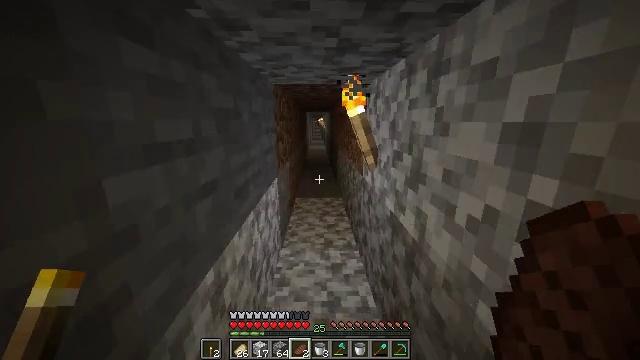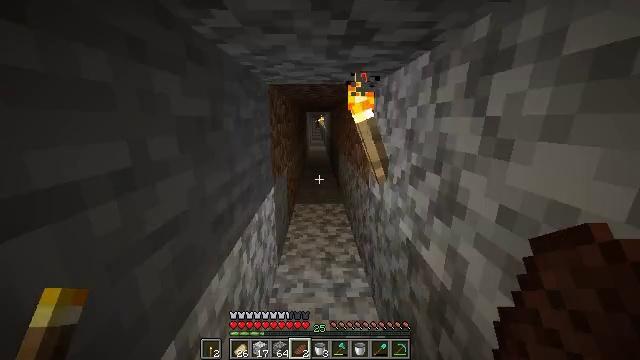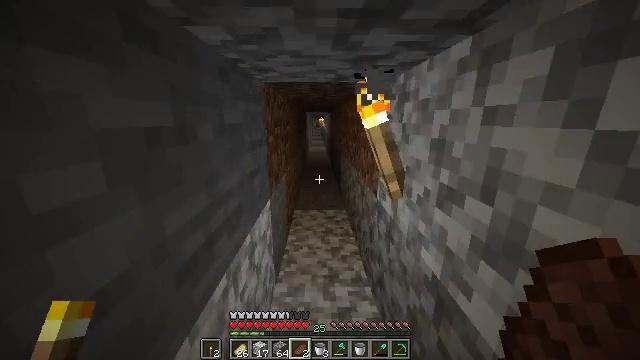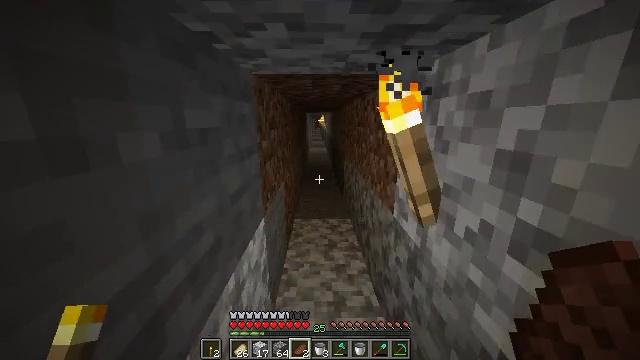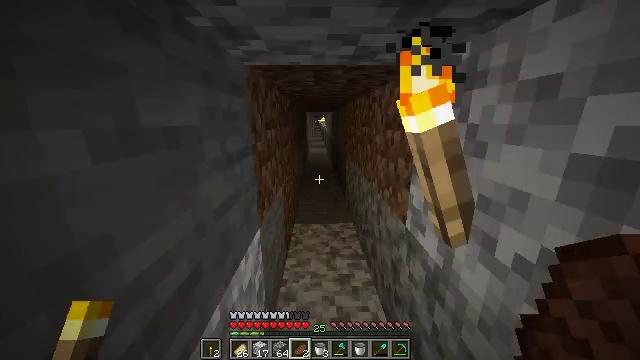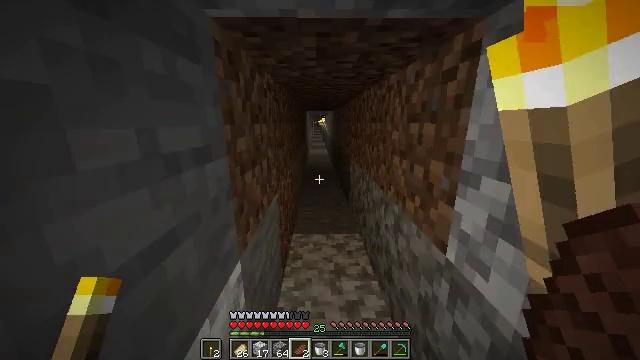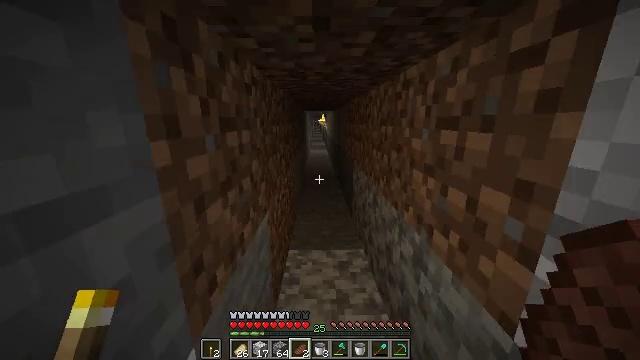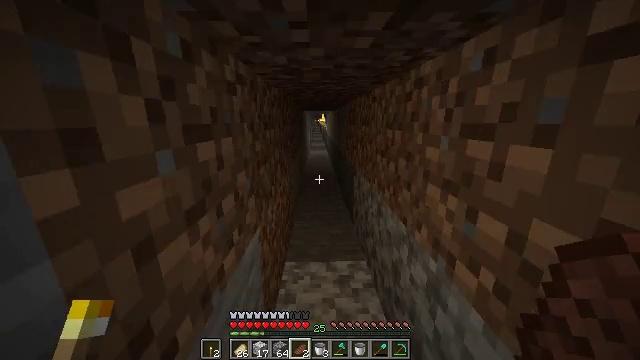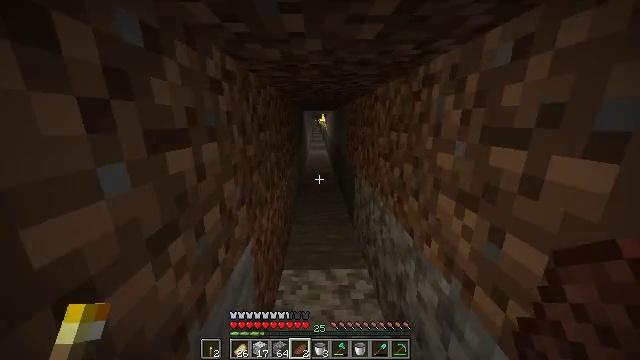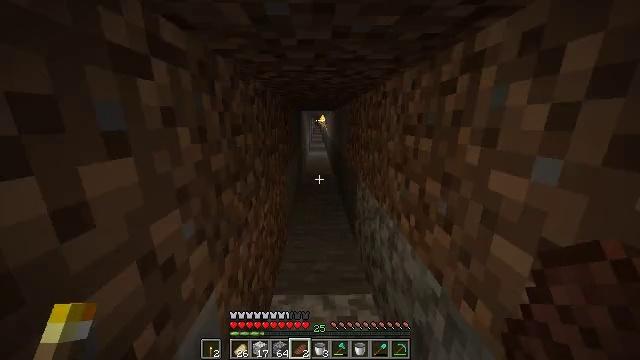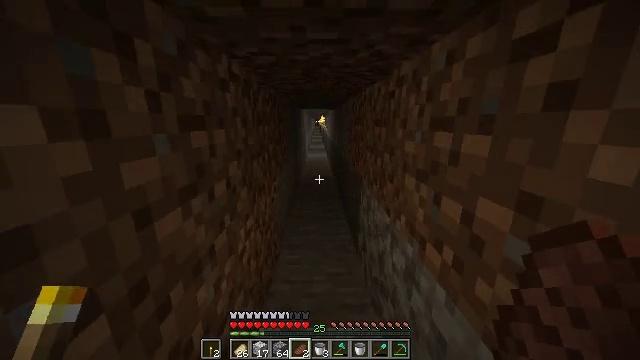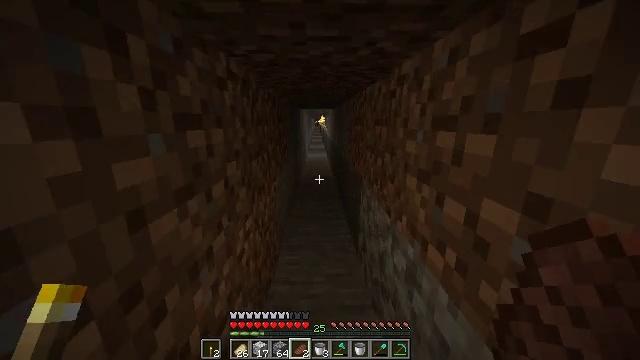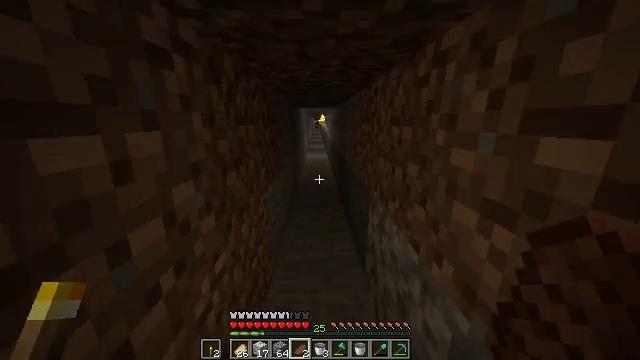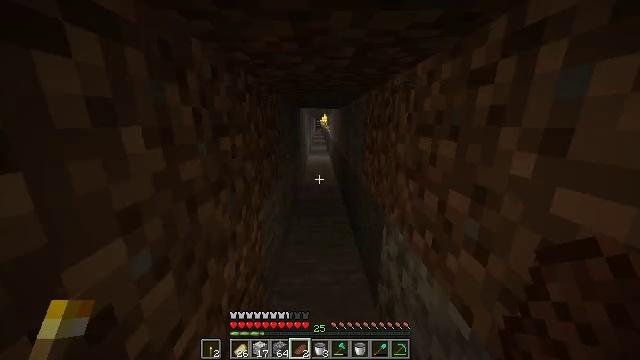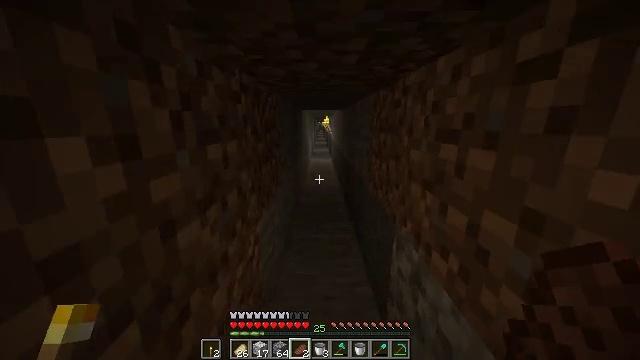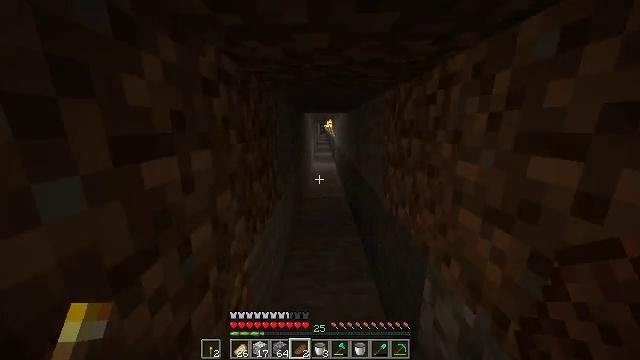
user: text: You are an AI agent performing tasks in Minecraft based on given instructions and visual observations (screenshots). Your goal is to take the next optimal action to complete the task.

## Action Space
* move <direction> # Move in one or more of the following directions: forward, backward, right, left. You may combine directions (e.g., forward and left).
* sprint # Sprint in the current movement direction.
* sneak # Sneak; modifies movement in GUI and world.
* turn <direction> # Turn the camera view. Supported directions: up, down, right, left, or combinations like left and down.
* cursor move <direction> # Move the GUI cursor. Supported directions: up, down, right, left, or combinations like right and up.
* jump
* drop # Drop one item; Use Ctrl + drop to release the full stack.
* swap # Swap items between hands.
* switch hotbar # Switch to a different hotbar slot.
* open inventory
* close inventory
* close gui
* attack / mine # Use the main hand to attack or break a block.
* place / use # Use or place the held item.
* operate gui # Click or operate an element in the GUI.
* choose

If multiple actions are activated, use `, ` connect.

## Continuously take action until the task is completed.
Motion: motion action
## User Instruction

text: Transform kelp into dried kelp using a furnace.
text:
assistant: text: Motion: move forward
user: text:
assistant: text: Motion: move forward
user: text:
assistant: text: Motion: move forward
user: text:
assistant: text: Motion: move forward
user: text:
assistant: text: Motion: move forward
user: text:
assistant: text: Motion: move forward
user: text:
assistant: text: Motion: move forward
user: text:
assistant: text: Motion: move forward
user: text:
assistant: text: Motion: move forward
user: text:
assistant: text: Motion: move forward
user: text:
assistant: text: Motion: move forward
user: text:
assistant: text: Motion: move forward
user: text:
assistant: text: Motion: move forward
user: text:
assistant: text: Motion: move forward
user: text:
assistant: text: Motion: move forward
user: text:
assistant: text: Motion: move forward
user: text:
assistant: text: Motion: move forward
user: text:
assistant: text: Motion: move forward
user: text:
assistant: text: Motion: move forward, sprint
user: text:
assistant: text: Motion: move forward, sprint
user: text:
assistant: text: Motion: move forward, sprint
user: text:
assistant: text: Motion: move forward, sprint
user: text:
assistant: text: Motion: move forward
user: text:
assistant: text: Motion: move forward
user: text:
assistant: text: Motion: move forward
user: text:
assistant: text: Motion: move forward
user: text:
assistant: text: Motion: move forward
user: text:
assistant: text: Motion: move forward
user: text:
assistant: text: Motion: move forward
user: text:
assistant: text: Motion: move forward